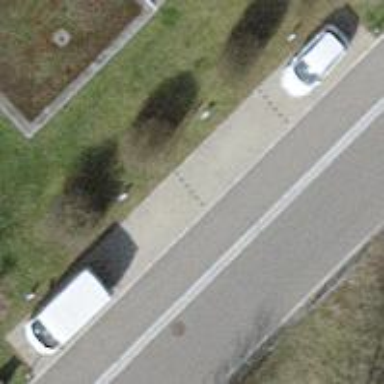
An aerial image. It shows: Street-side parking area with asphalt surface.